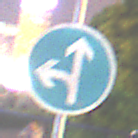
Verkehrszeichen: VorgeschriebeneFahrtrichtungGeradeausOderLinks
Umgebung: Outdoor, Urban
Tageszeit: Night
Wetter: PartlyCloudy
Licht: Natural
Jahreszeit: NotSpecified
Kontrast: HighContrast